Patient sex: F
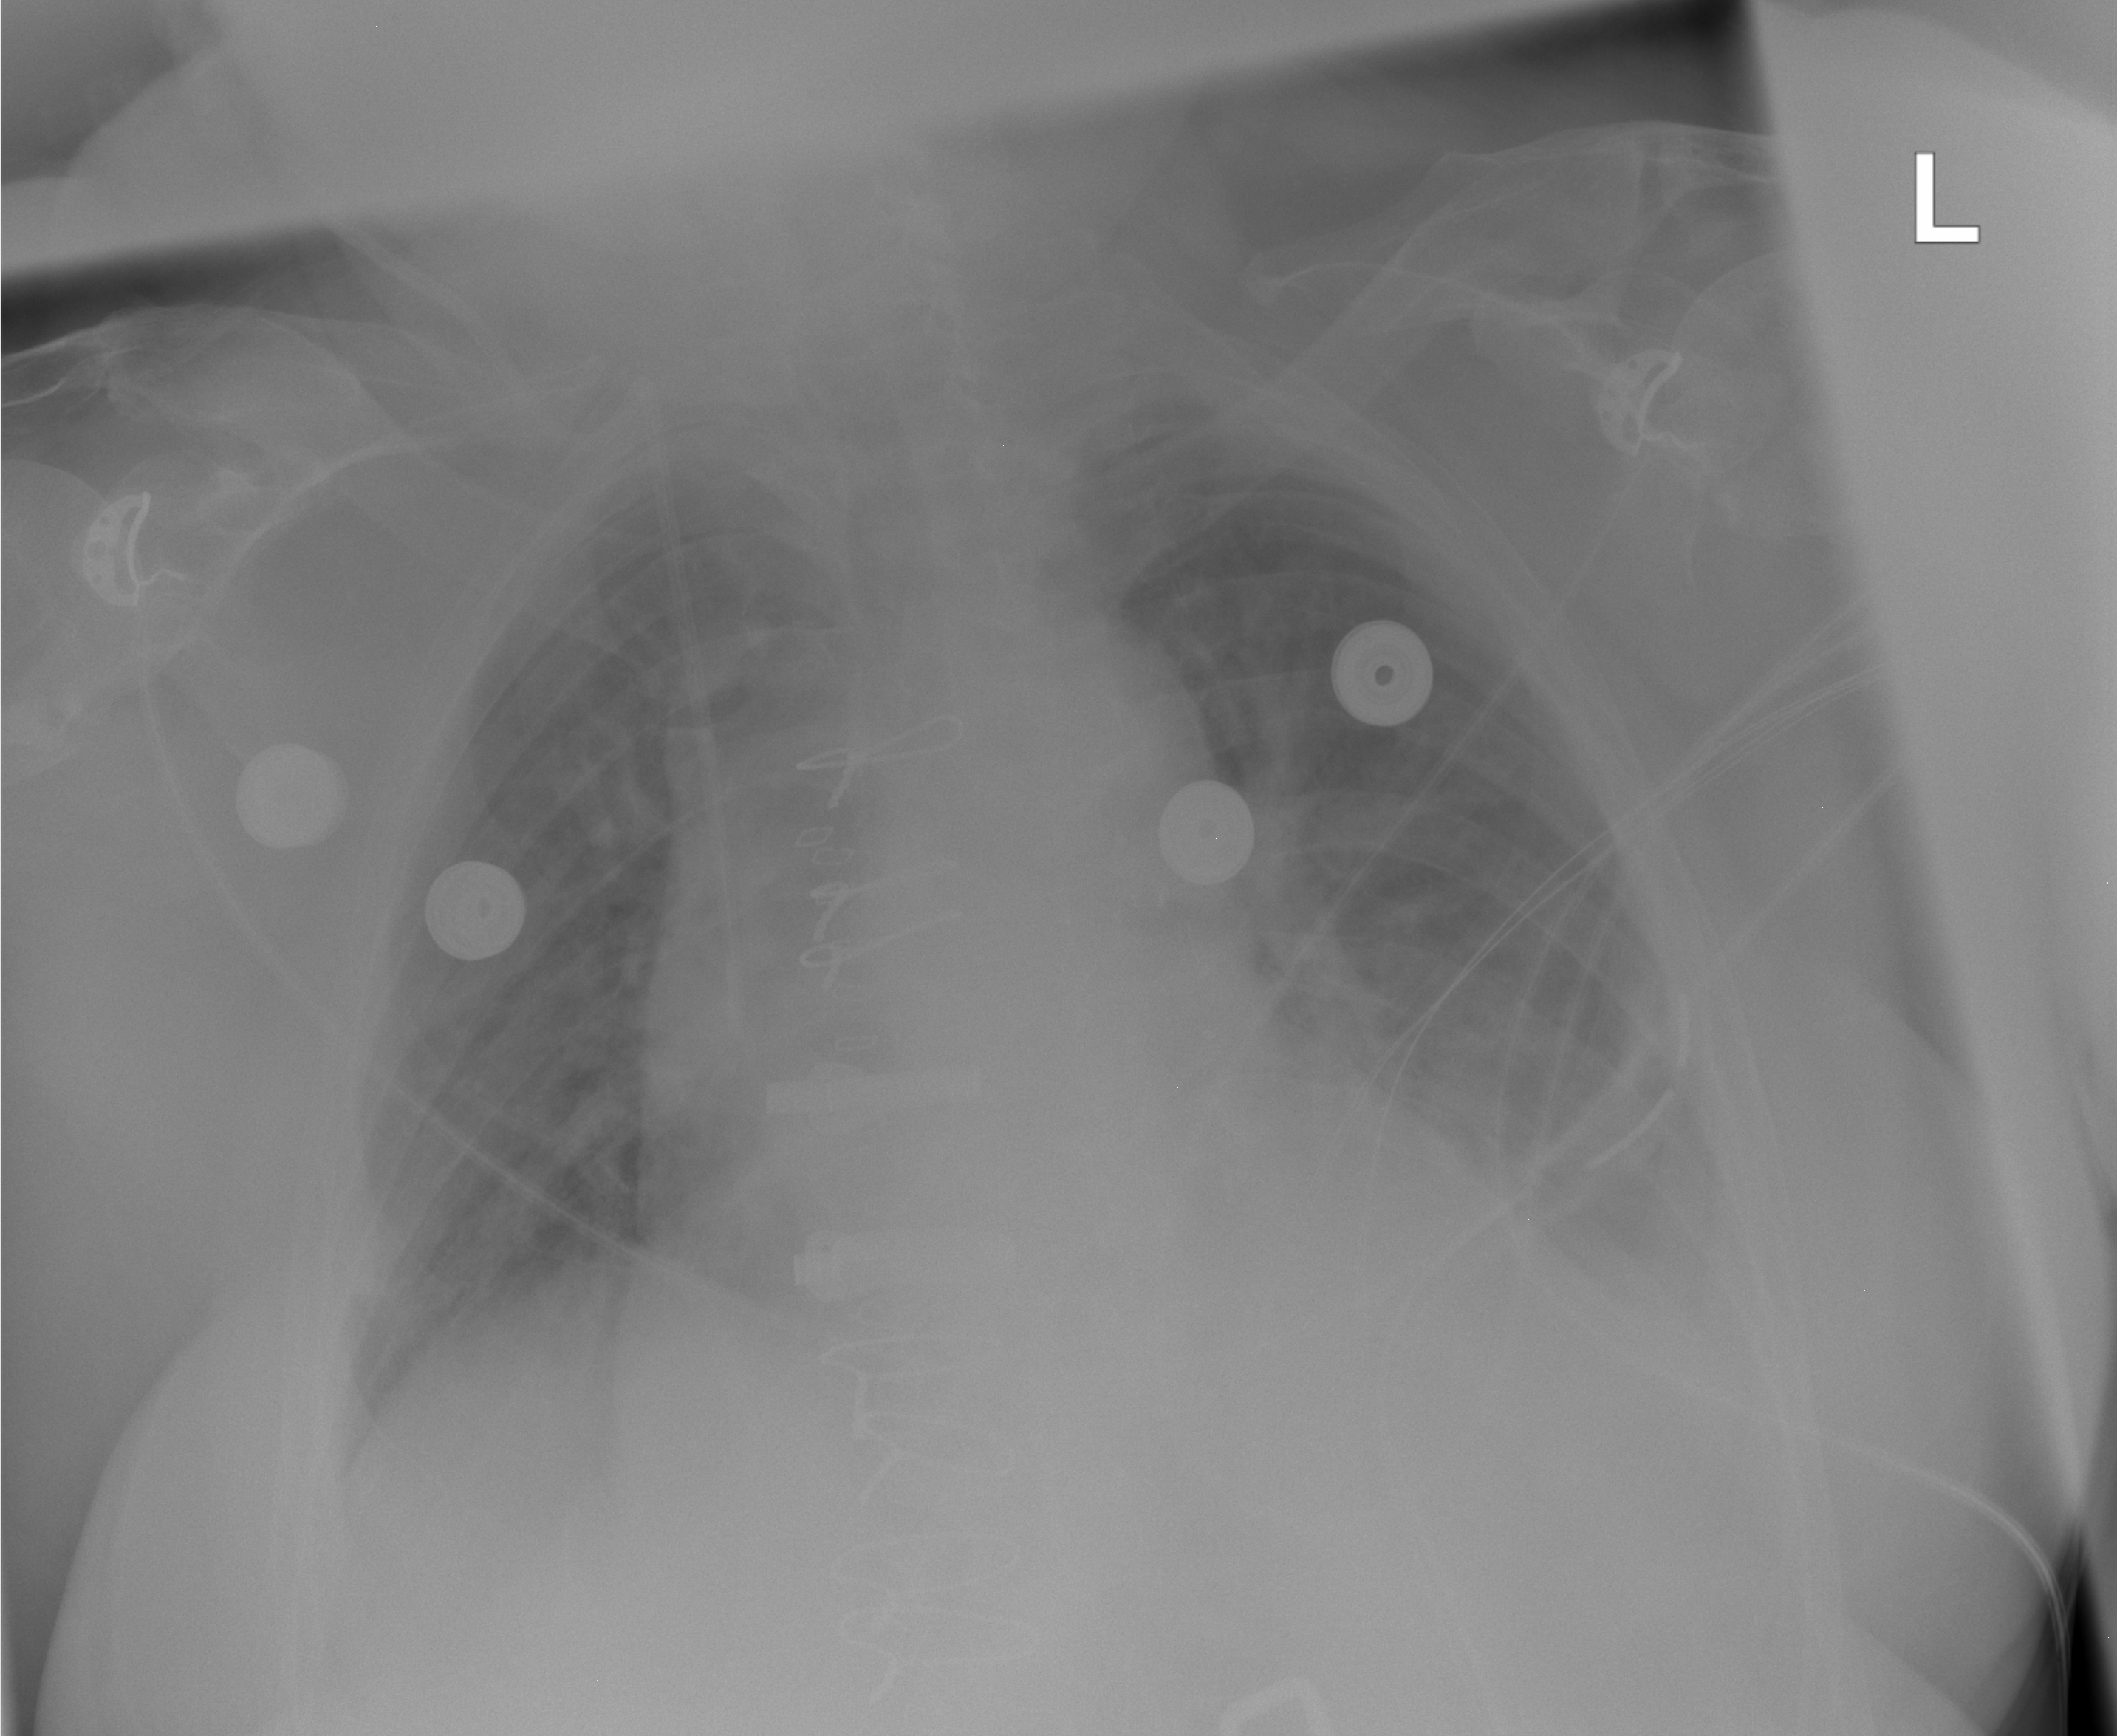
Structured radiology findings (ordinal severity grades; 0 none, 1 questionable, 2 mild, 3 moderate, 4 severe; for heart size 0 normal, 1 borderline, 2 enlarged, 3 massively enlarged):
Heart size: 2
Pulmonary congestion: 0
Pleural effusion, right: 0
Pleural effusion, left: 2
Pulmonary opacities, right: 0
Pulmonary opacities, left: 0
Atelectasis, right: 0
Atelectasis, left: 2